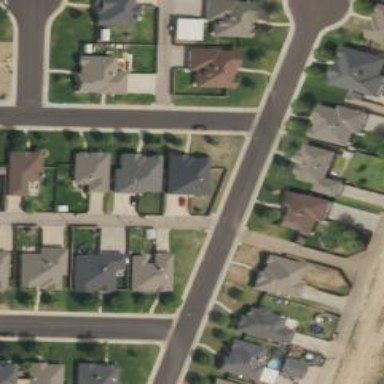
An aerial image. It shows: Alley classified as service road.